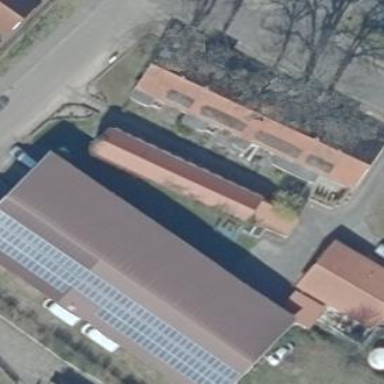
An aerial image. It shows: Building with gabled roof made of roof tiles.